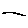
Label: line